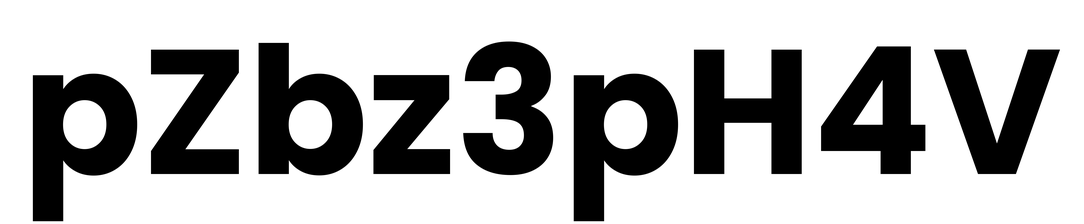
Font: Poppins-Bold